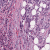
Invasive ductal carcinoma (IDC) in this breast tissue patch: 1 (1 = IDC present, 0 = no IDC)